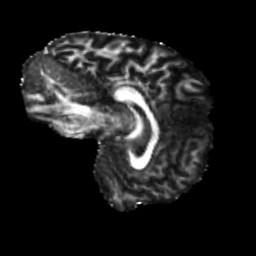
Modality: FA
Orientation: sagittal
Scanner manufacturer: siemens
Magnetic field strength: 3 T
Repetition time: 4 s
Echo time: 0.0594 s